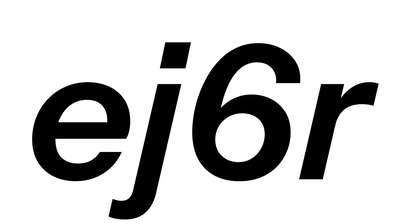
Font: InstrumentSans-Italic_SemiBold_Italic